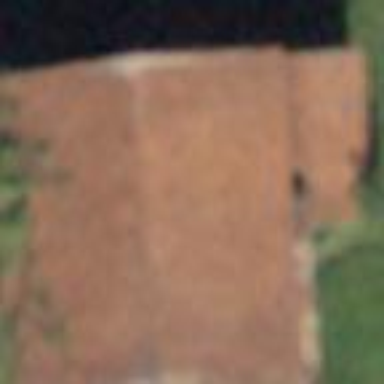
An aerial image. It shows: Rural barn.